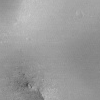
Atmospheric dust classification: not_dusty